Question: Determine whether the two graphs given in the figure are isomorphic. If you think they are isomorphic, answer 1; if you think they are not isomorphic, answer 0.
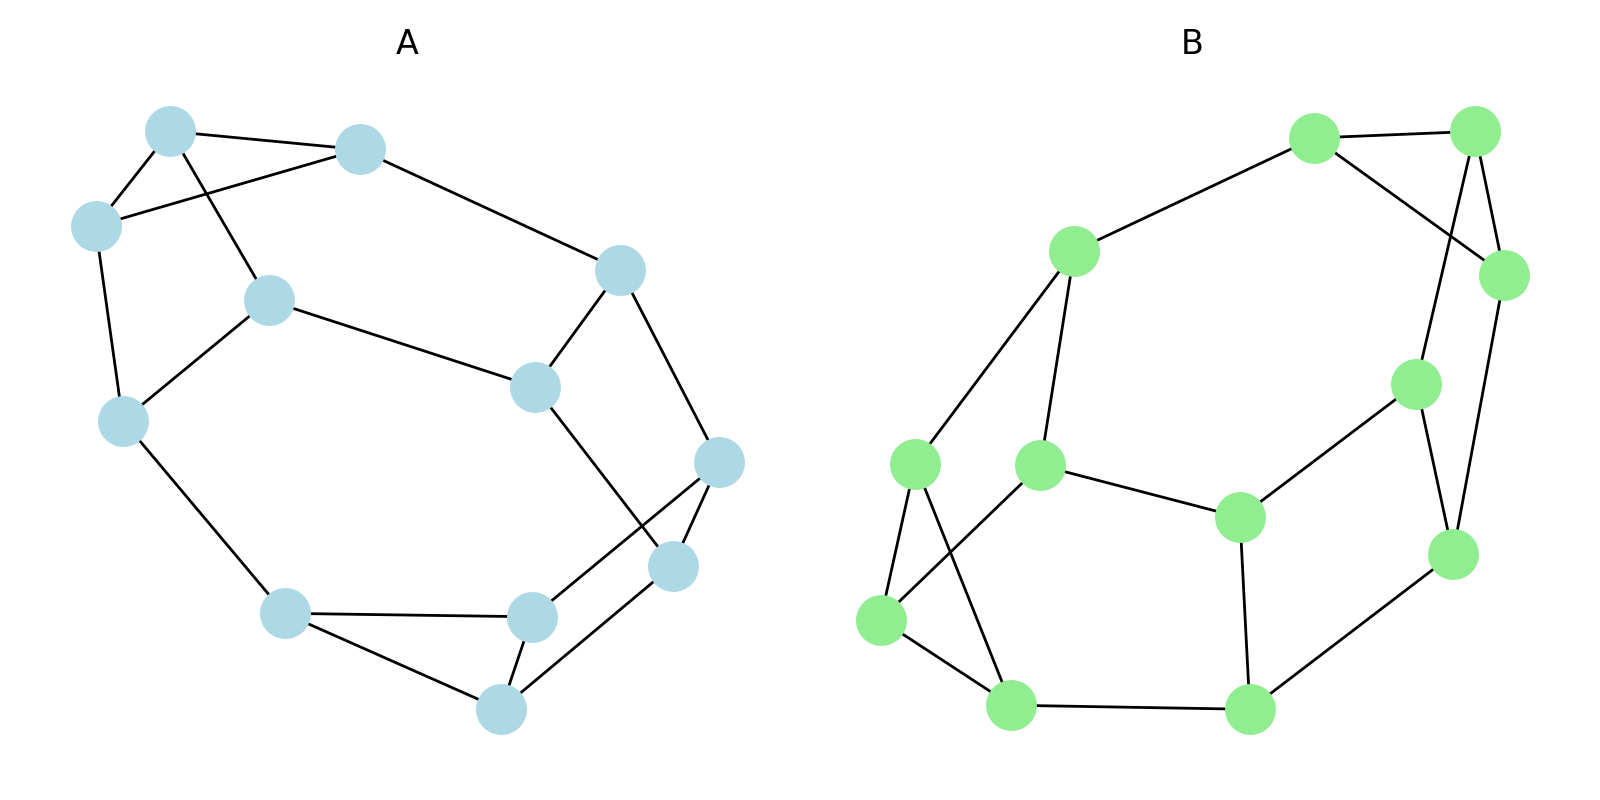
Answer: 1